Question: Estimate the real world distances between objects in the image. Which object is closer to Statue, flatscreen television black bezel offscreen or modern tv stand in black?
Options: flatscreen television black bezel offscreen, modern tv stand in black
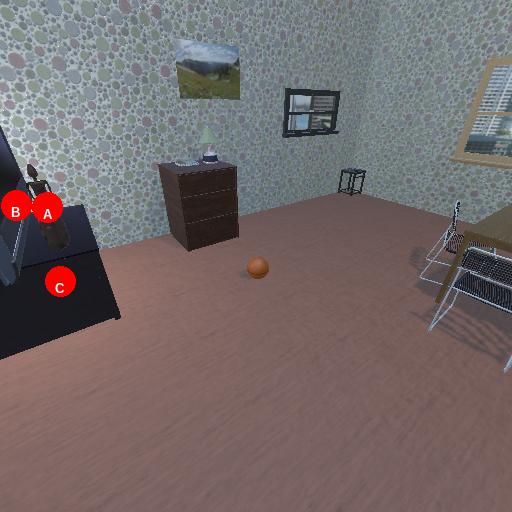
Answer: flatscreen television black bezel offscreen